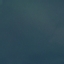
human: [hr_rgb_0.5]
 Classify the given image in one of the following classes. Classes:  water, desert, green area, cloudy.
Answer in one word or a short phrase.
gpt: water